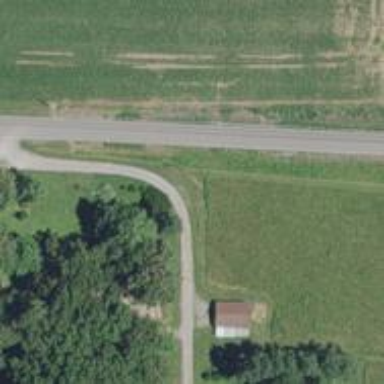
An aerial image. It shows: Driveway leading to service road.